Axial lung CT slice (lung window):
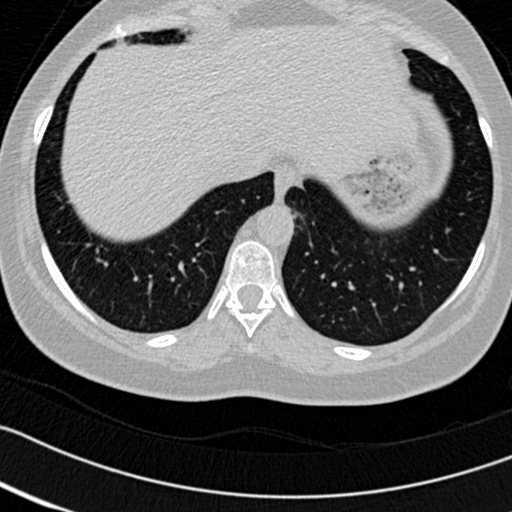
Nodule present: no